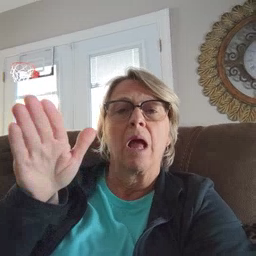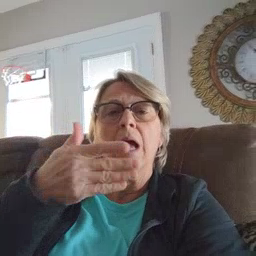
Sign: flag